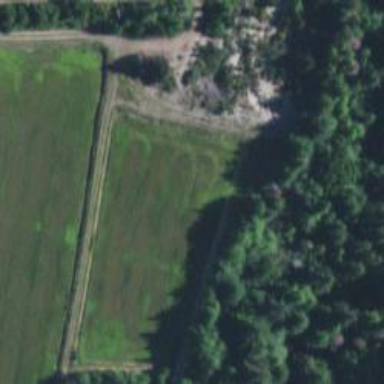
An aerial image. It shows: Farmland with cranberries as the crop.